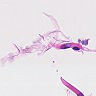
Metastatic tissue present: no